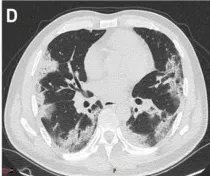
Dynamic change shown on the chest computed tomography manifestations of the patient. (D) On February 17, the lesion was consolidated and fibrosis occurred.
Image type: radiology (ct)